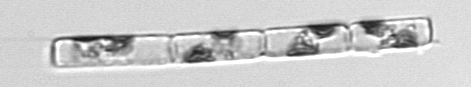
Label: Guinardia_delicatula